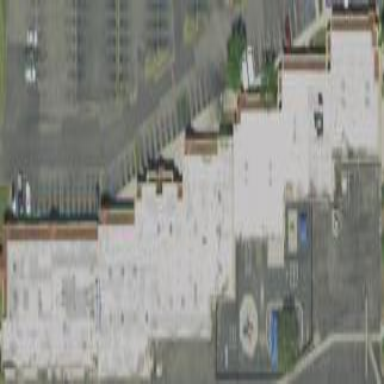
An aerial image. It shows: Retail building.